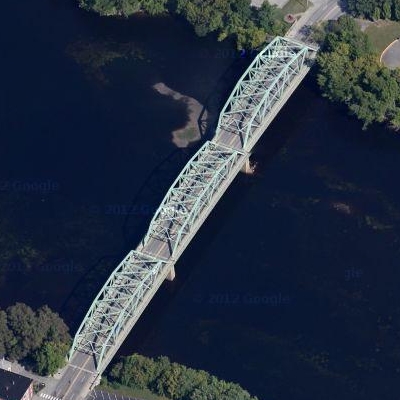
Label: RiverLake